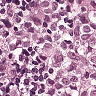
Metastatic tissue present: yes